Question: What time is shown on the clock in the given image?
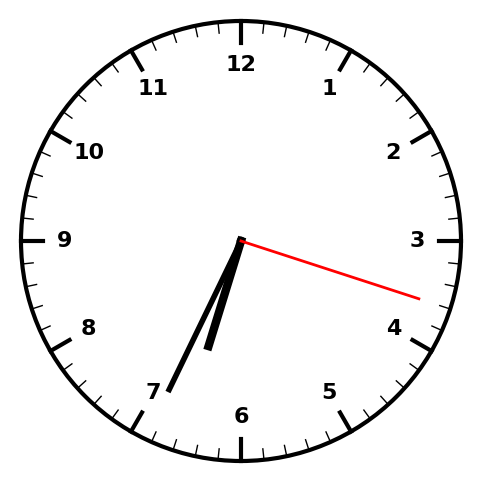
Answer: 06:34:18